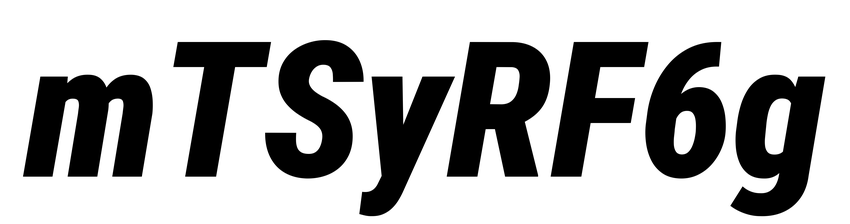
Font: Roboto-Italic_Condensed_Black_Italic